Aerial crown-view tile of a tropical tree (Barro Colorado Island, Panama), acquired 20250818:
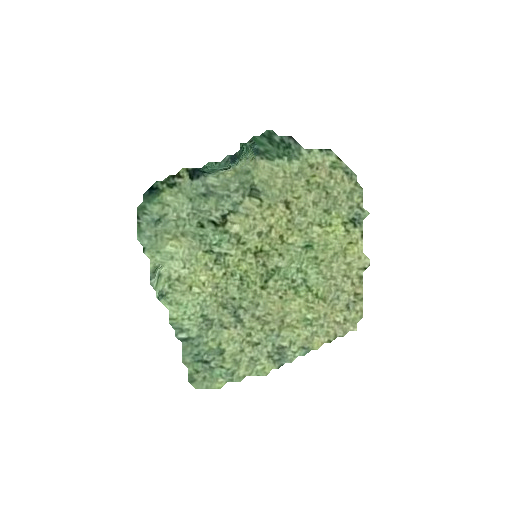
Species: Apeiba membranacea
GBIF accepted scientific name: Apeiba membranacea
Crown area: 61.415 m²